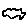
Label: cloud